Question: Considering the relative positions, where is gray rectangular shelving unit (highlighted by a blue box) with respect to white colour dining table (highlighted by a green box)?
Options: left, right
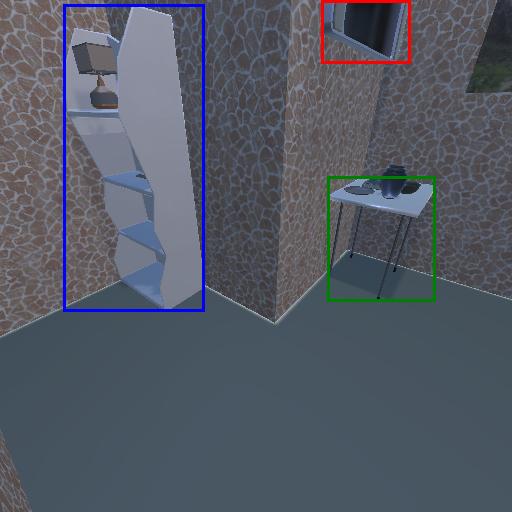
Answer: left